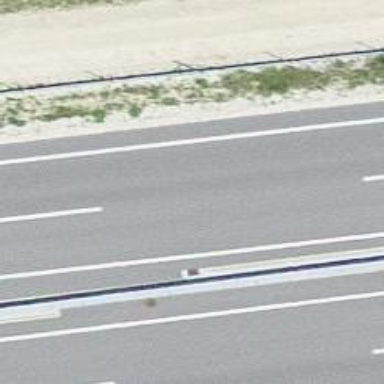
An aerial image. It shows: Asphalt motorway.